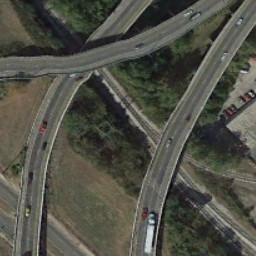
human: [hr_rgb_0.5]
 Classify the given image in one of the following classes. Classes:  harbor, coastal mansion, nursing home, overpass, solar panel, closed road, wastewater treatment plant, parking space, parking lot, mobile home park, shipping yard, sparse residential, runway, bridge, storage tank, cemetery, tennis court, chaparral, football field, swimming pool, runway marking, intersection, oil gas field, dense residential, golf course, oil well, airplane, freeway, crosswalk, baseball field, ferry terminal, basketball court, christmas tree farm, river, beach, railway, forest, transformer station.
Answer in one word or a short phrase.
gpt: overpass